Question:
I'm using Bootstrap and CSS to make a footer like this image, the problem is it has to be responsive. How am I going to do that curve with CSS?
Here is what I'm trying
jsfiddle.net/warpoluido/8wyLg/
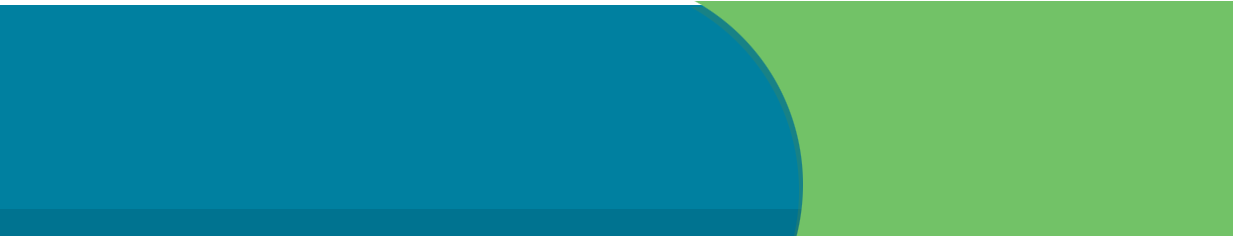
Answer: Find the working demo link.
<URL>
HTML:
'''
<footer>
<div class='left'></div>
<div class='right'></div>
</footer>
'''